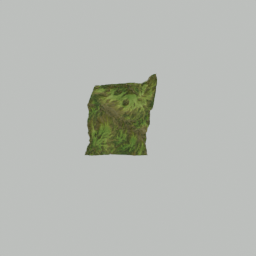
Label: nature